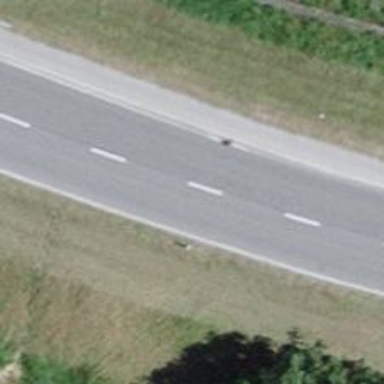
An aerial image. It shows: Unclassified road with embankment.